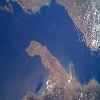
Label: water